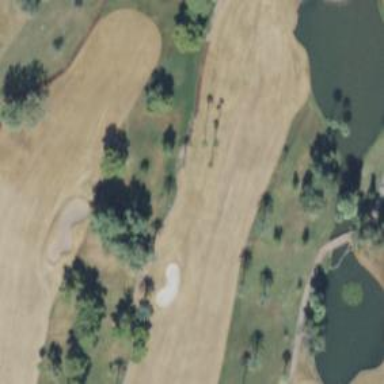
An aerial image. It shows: Footway that also serves as golf cart path.